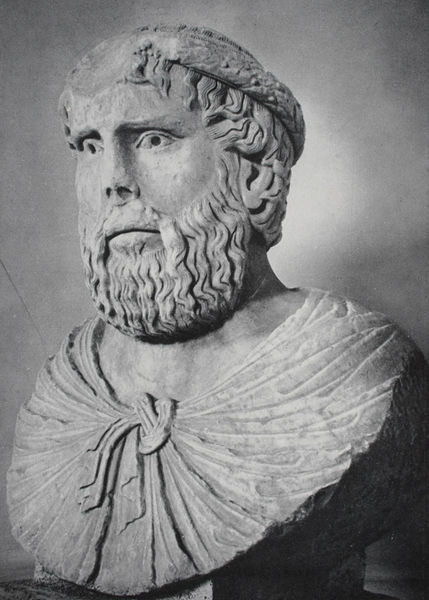
Titel: Die sogenannte Vinea-Büste (Pier delle Vigne) - Skulptur für die Brückentoranlage von Capua
Standort: Capua
Institution: Museo Campano
Schlagwörter: kopf, mann, schatten, umhang, weiß, grau, haar, marmor, mund, nase, ohr, schwarz, stirn, blick, tuch, bart, mütze, augen, falten, gesicht, knoten, sockel, stein, vollbart, bildnis, hals, porträt, gewand, haare, stoff, haarpracht, knopf, krone, lippe, lippen, locke, locken, ohren, traurig, skulptur, statue, kopfbedeckung, wangen, ernst, büste, faltenwurf, plastik, wange, masche, foto, antike, philosoph, kranz, lorbeer, lorbeerkranz, nasenlöcher, rom, fragment, römer, kaputt, schläfen, antik, toga, griechisch, griechenland, reif, tunika, grieche, perser, beschädigung, platt, römisch, deformiert, gebrochen, schlecht, beschädigt, schlter, büst, porträtbüste, männlcih, faltenlegung, augenloch, quintilian